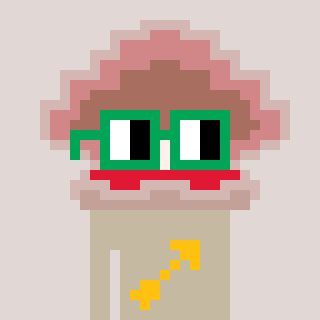
a pixel art character with square green glasses, a oyster-shaped head and a bege-colored body on a warm background